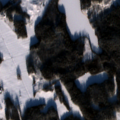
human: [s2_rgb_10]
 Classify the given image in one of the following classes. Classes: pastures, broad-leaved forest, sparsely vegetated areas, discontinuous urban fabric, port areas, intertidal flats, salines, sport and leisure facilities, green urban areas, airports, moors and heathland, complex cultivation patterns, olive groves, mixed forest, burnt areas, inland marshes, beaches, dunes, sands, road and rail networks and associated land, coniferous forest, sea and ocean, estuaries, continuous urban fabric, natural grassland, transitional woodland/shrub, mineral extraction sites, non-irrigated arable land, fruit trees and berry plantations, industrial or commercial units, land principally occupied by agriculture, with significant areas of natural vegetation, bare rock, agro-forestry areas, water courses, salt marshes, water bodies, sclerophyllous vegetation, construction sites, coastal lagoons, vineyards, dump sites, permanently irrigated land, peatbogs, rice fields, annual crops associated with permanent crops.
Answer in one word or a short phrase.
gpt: land principally occupied by agriculture, with significant areas of natural vegetation, coniferous forest, mixed forest